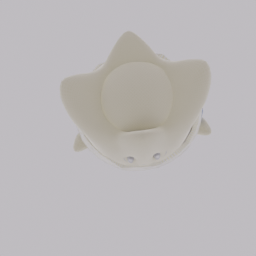
Label: animals